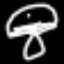
Label: mushroom